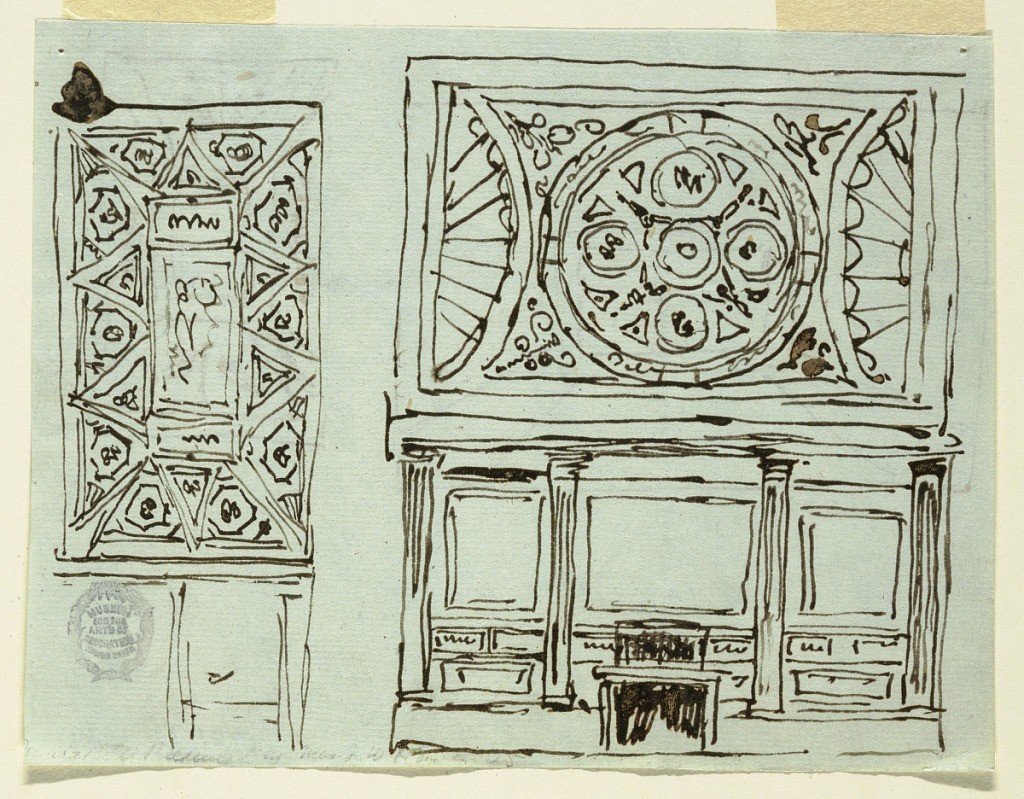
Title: A Fireplace Wall and Two Alternative Ceiling Schemes
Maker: Felice Giani, Italian, 1758–1823
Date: ca. 1820
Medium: Pen and dark brown ink on lighblue laid paper.
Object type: Drawing
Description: Horizontal rectangle. At left, division of ceiling into panels, below, short side of room. At right, elevation of wall of room with chimney mantel piece, and ceiling. Verso: two sketches for division of same ceiling.